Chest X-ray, PA view. Patient: 22 years old, sex F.
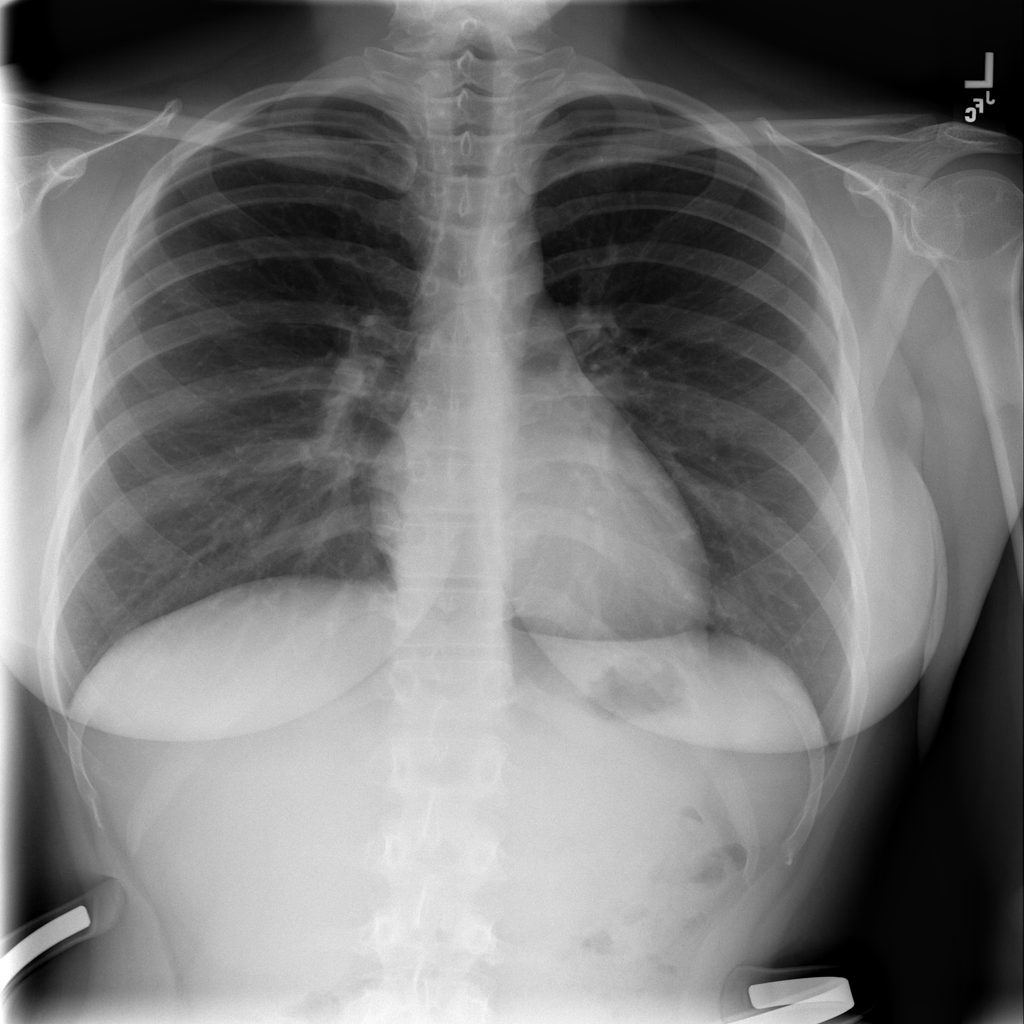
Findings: No Finding